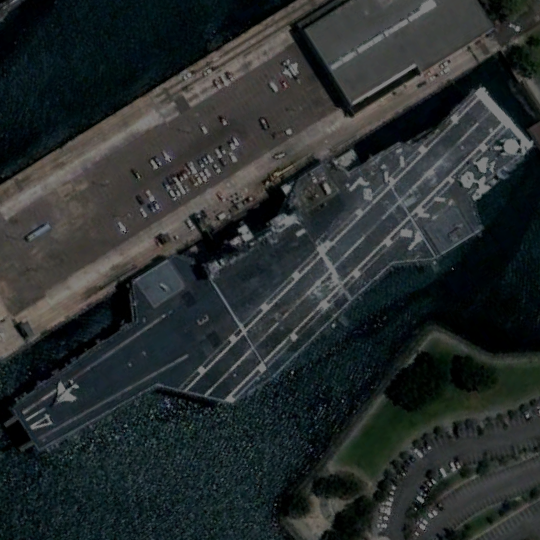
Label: aircraft_carrier